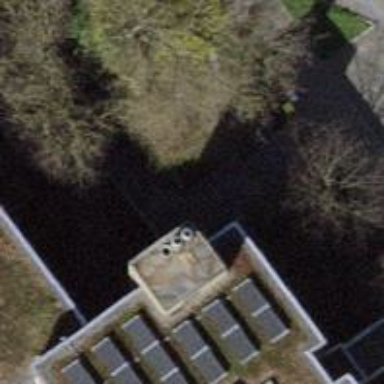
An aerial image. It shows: Set of steps made of paving stones.